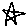
Label: star